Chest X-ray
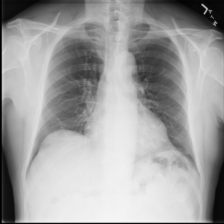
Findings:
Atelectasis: negative
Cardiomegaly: positive
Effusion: negative
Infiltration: negative
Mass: negative
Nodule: negative
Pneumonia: negative
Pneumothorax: negative
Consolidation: negative
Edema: negative
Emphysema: negative
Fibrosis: negative
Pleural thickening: negative
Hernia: negative